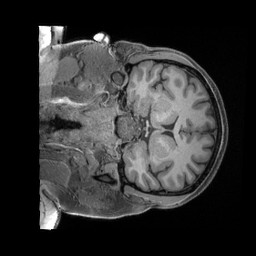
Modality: T1w
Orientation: coronal
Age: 29
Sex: female
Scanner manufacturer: siemens
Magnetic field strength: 3 T
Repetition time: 2.4 s
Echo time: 0.00228 s